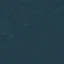
Land use / land cover class: Forest